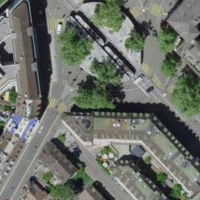
EUNIS habitat code: 57
Species observed at this site:
Tachymarptis melba